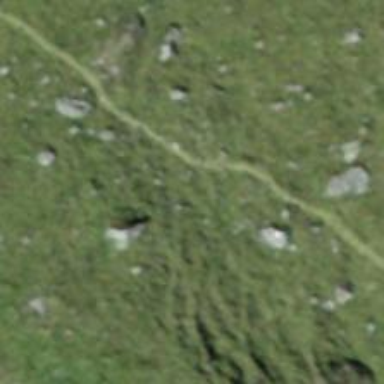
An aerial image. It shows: Path.